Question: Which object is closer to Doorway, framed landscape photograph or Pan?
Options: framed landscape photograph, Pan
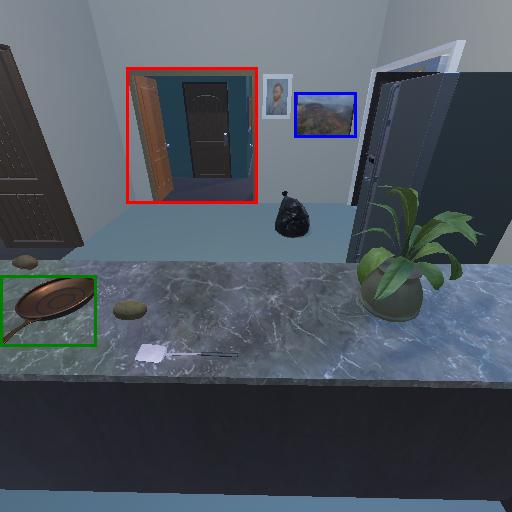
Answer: framed landscape photograph